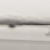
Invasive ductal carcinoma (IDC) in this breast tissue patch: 0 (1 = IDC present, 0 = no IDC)